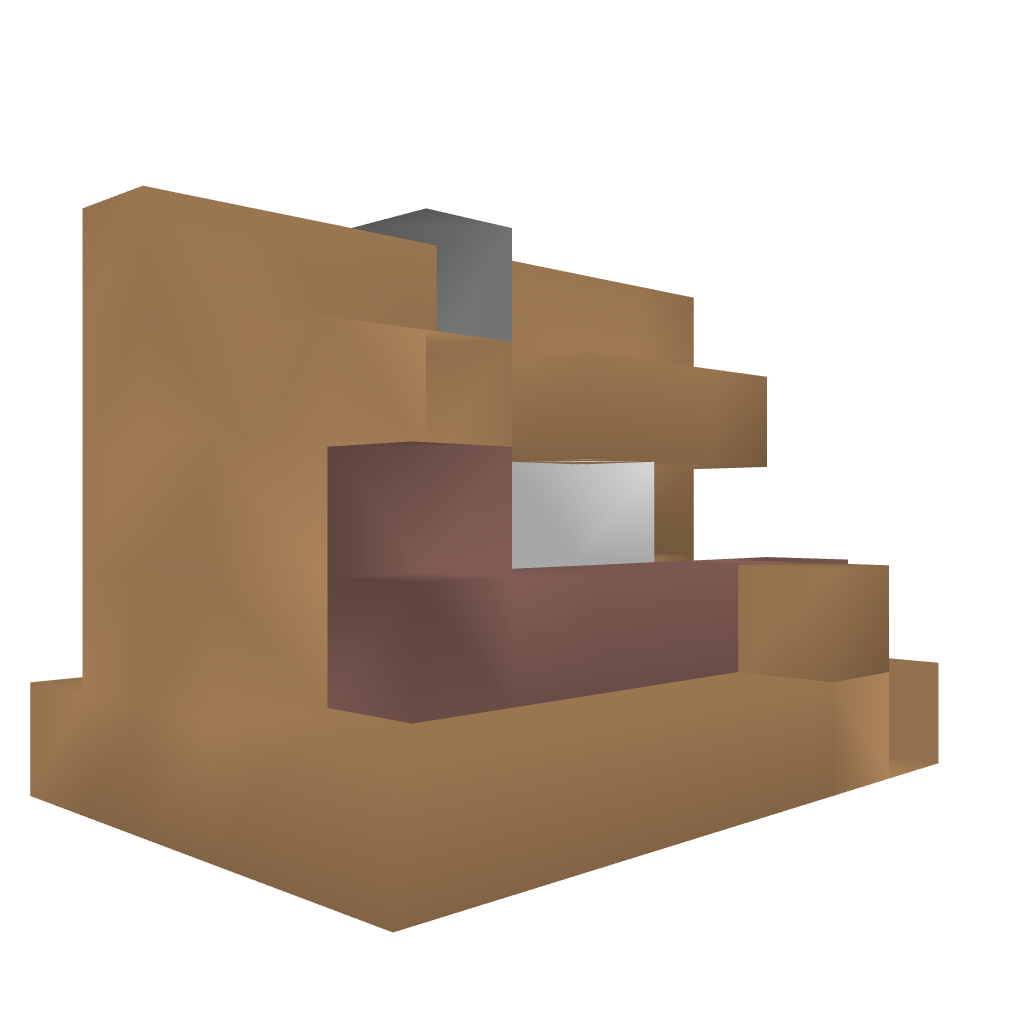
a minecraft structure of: PLANS FOR STEAMBATH bad low quality